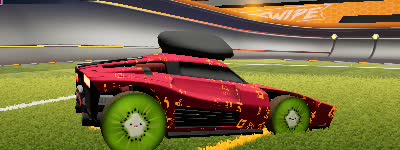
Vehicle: breakout